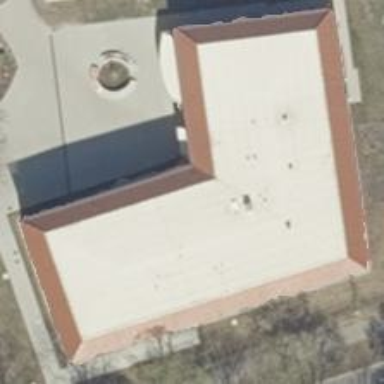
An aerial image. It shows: School building with quadruple saltbox roof shape.